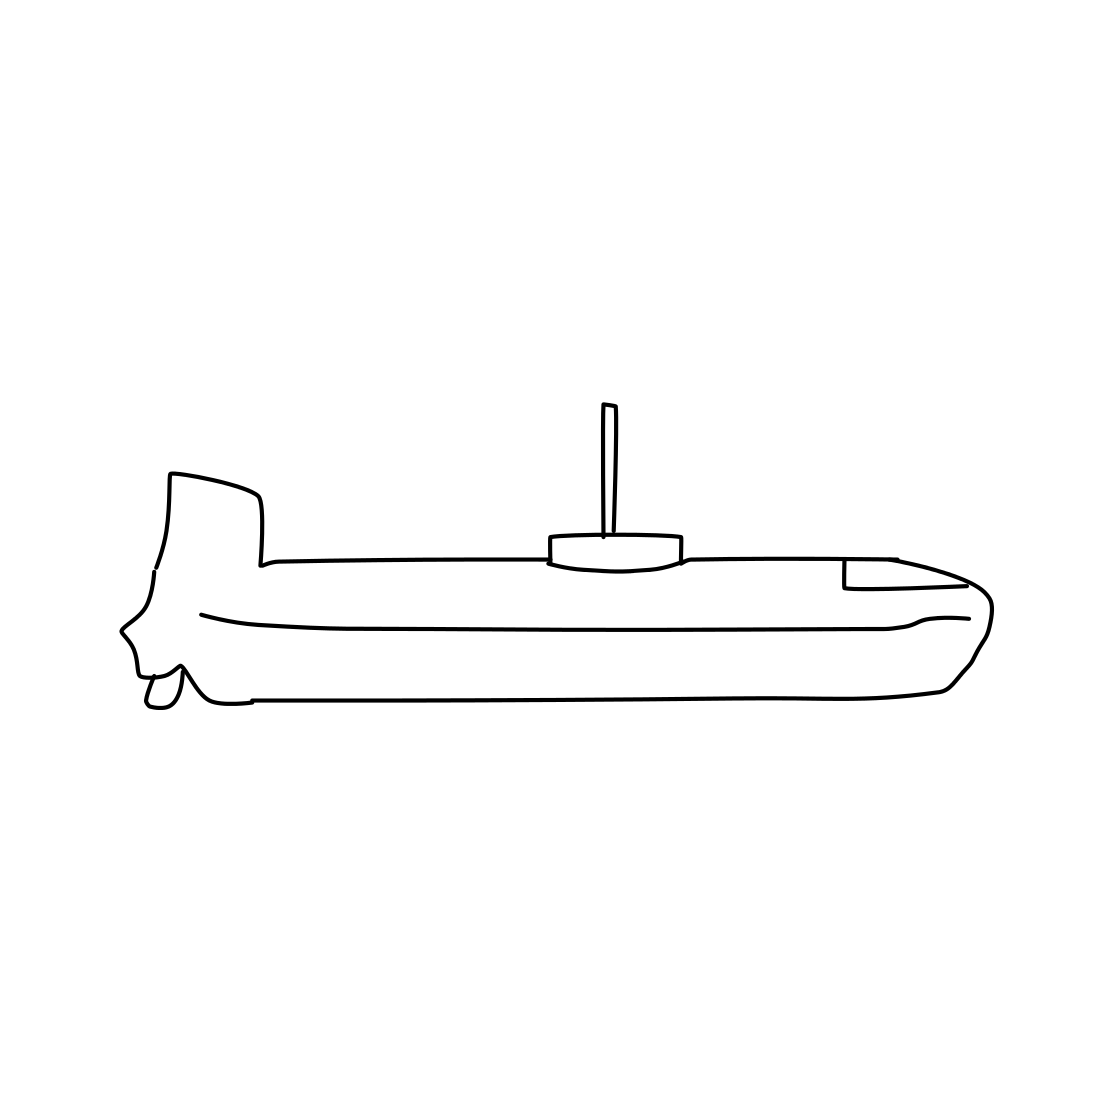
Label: submarine